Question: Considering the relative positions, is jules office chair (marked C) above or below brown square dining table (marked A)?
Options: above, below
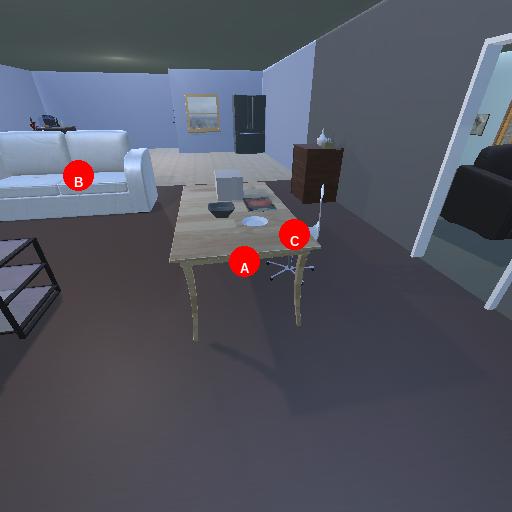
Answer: above